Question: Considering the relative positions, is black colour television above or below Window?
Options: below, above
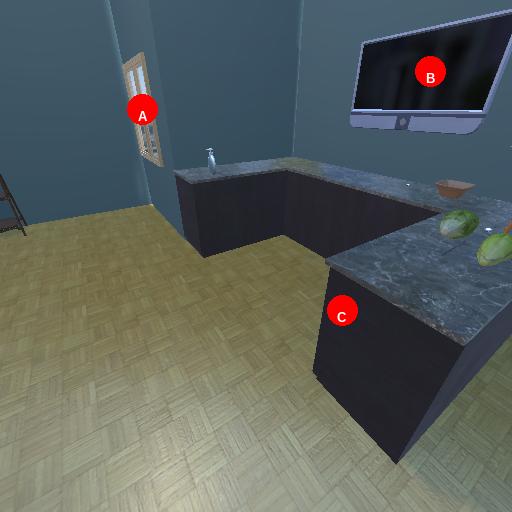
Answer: below